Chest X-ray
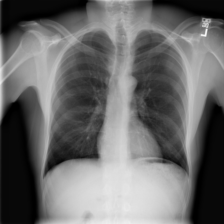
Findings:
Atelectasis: negative
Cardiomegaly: negative
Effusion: negative
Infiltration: negative
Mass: negative
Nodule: negative
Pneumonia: negative
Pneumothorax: negative
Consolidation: negative
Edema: negative
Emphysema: negative
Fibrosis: negative
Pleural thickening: negative
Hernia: negative